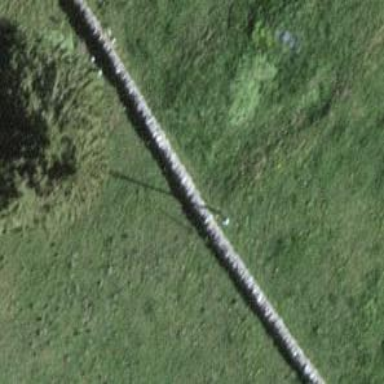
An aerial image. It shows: Wall barrier.